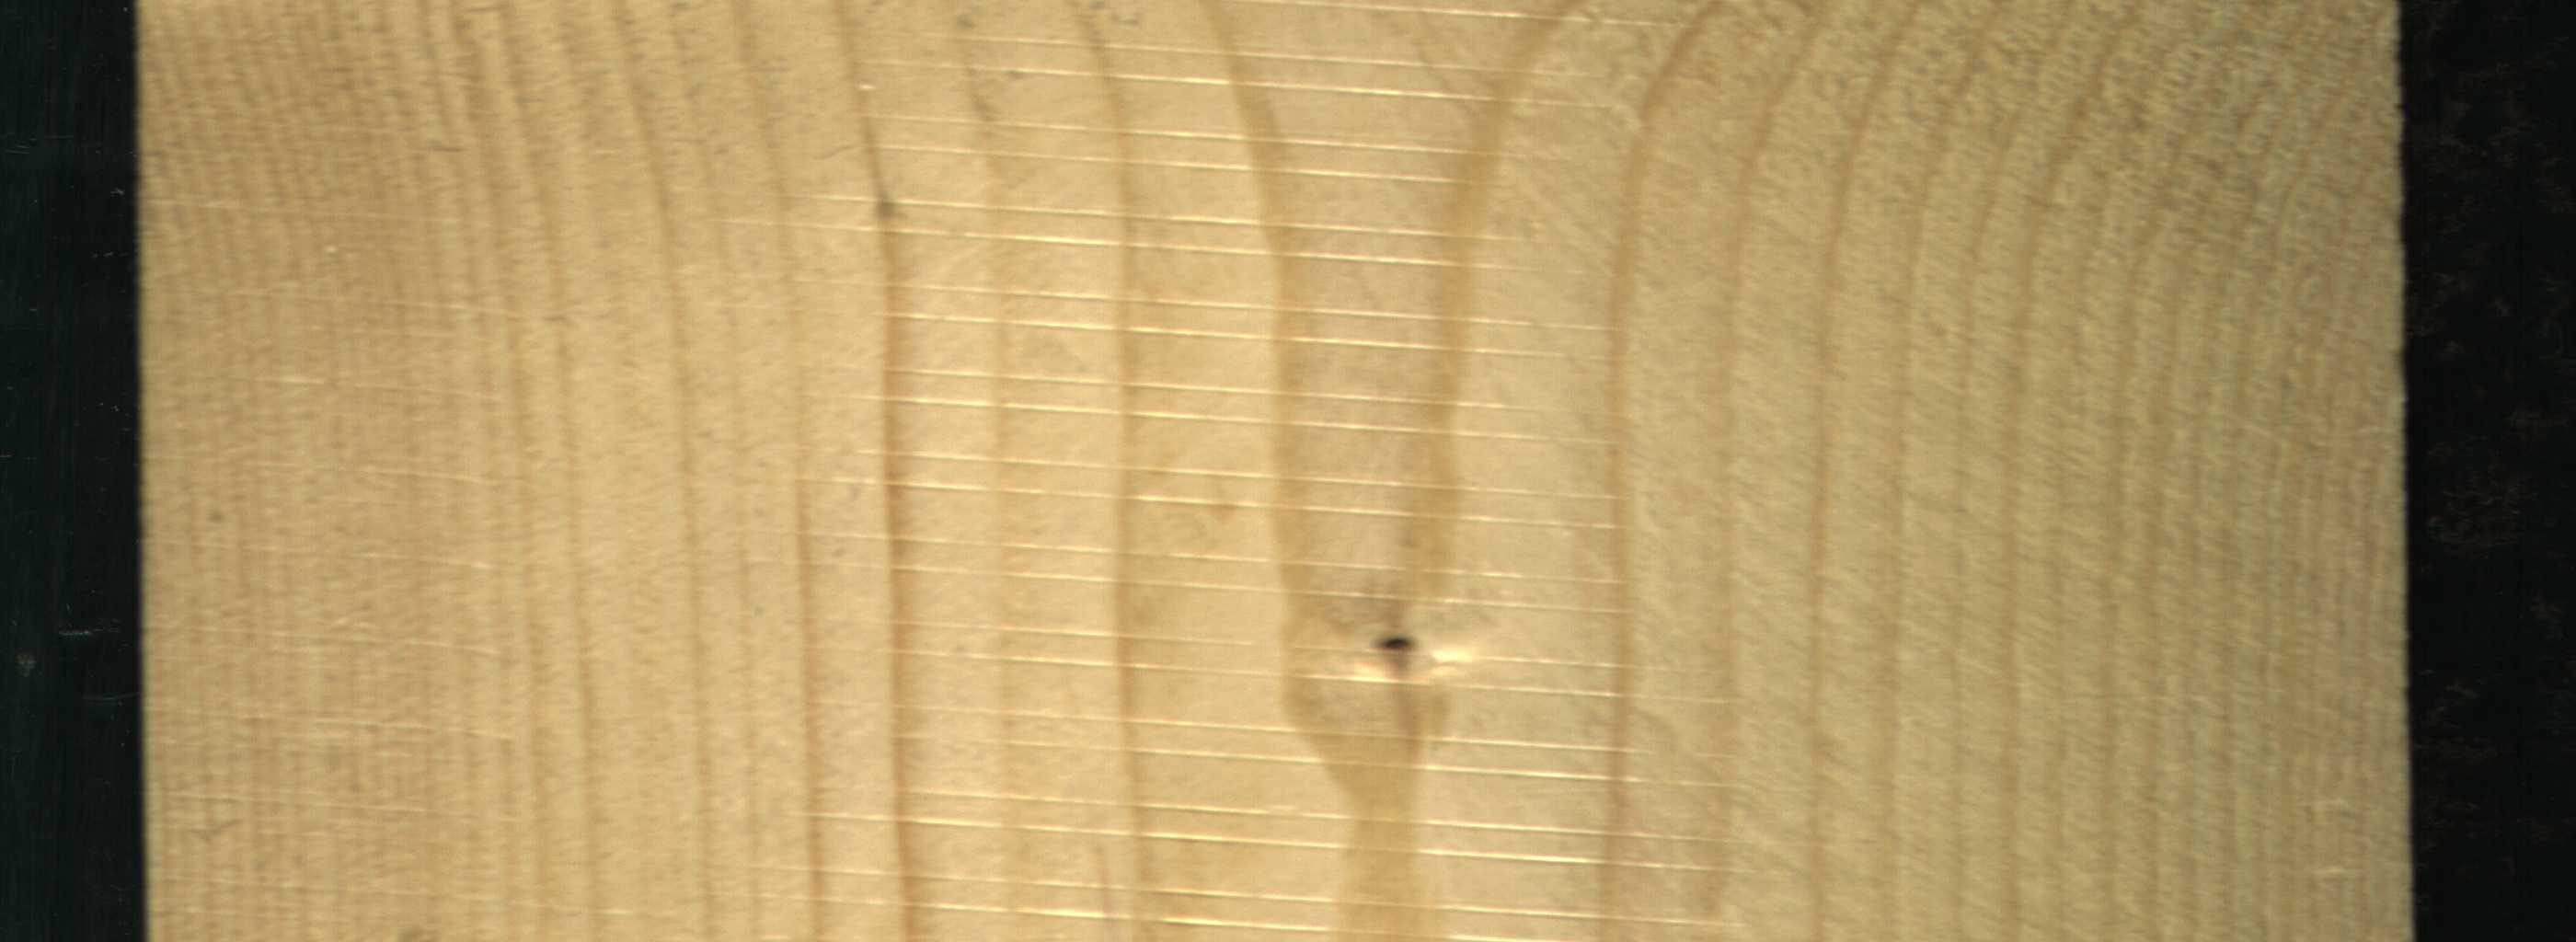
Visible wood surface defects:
Live_Knot